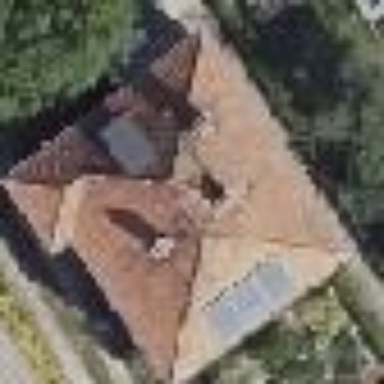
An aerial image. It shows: House with hipped roof.